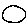
Label: circle